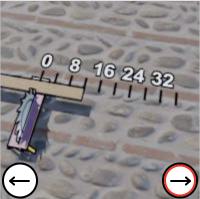
Task: length
Answer: 12
First scale value: 8.0